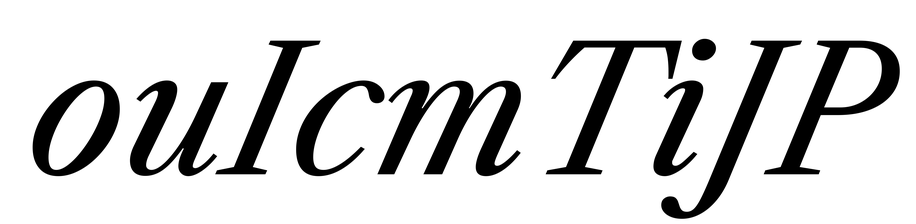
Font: LibreCaslonText-Italic_Italic